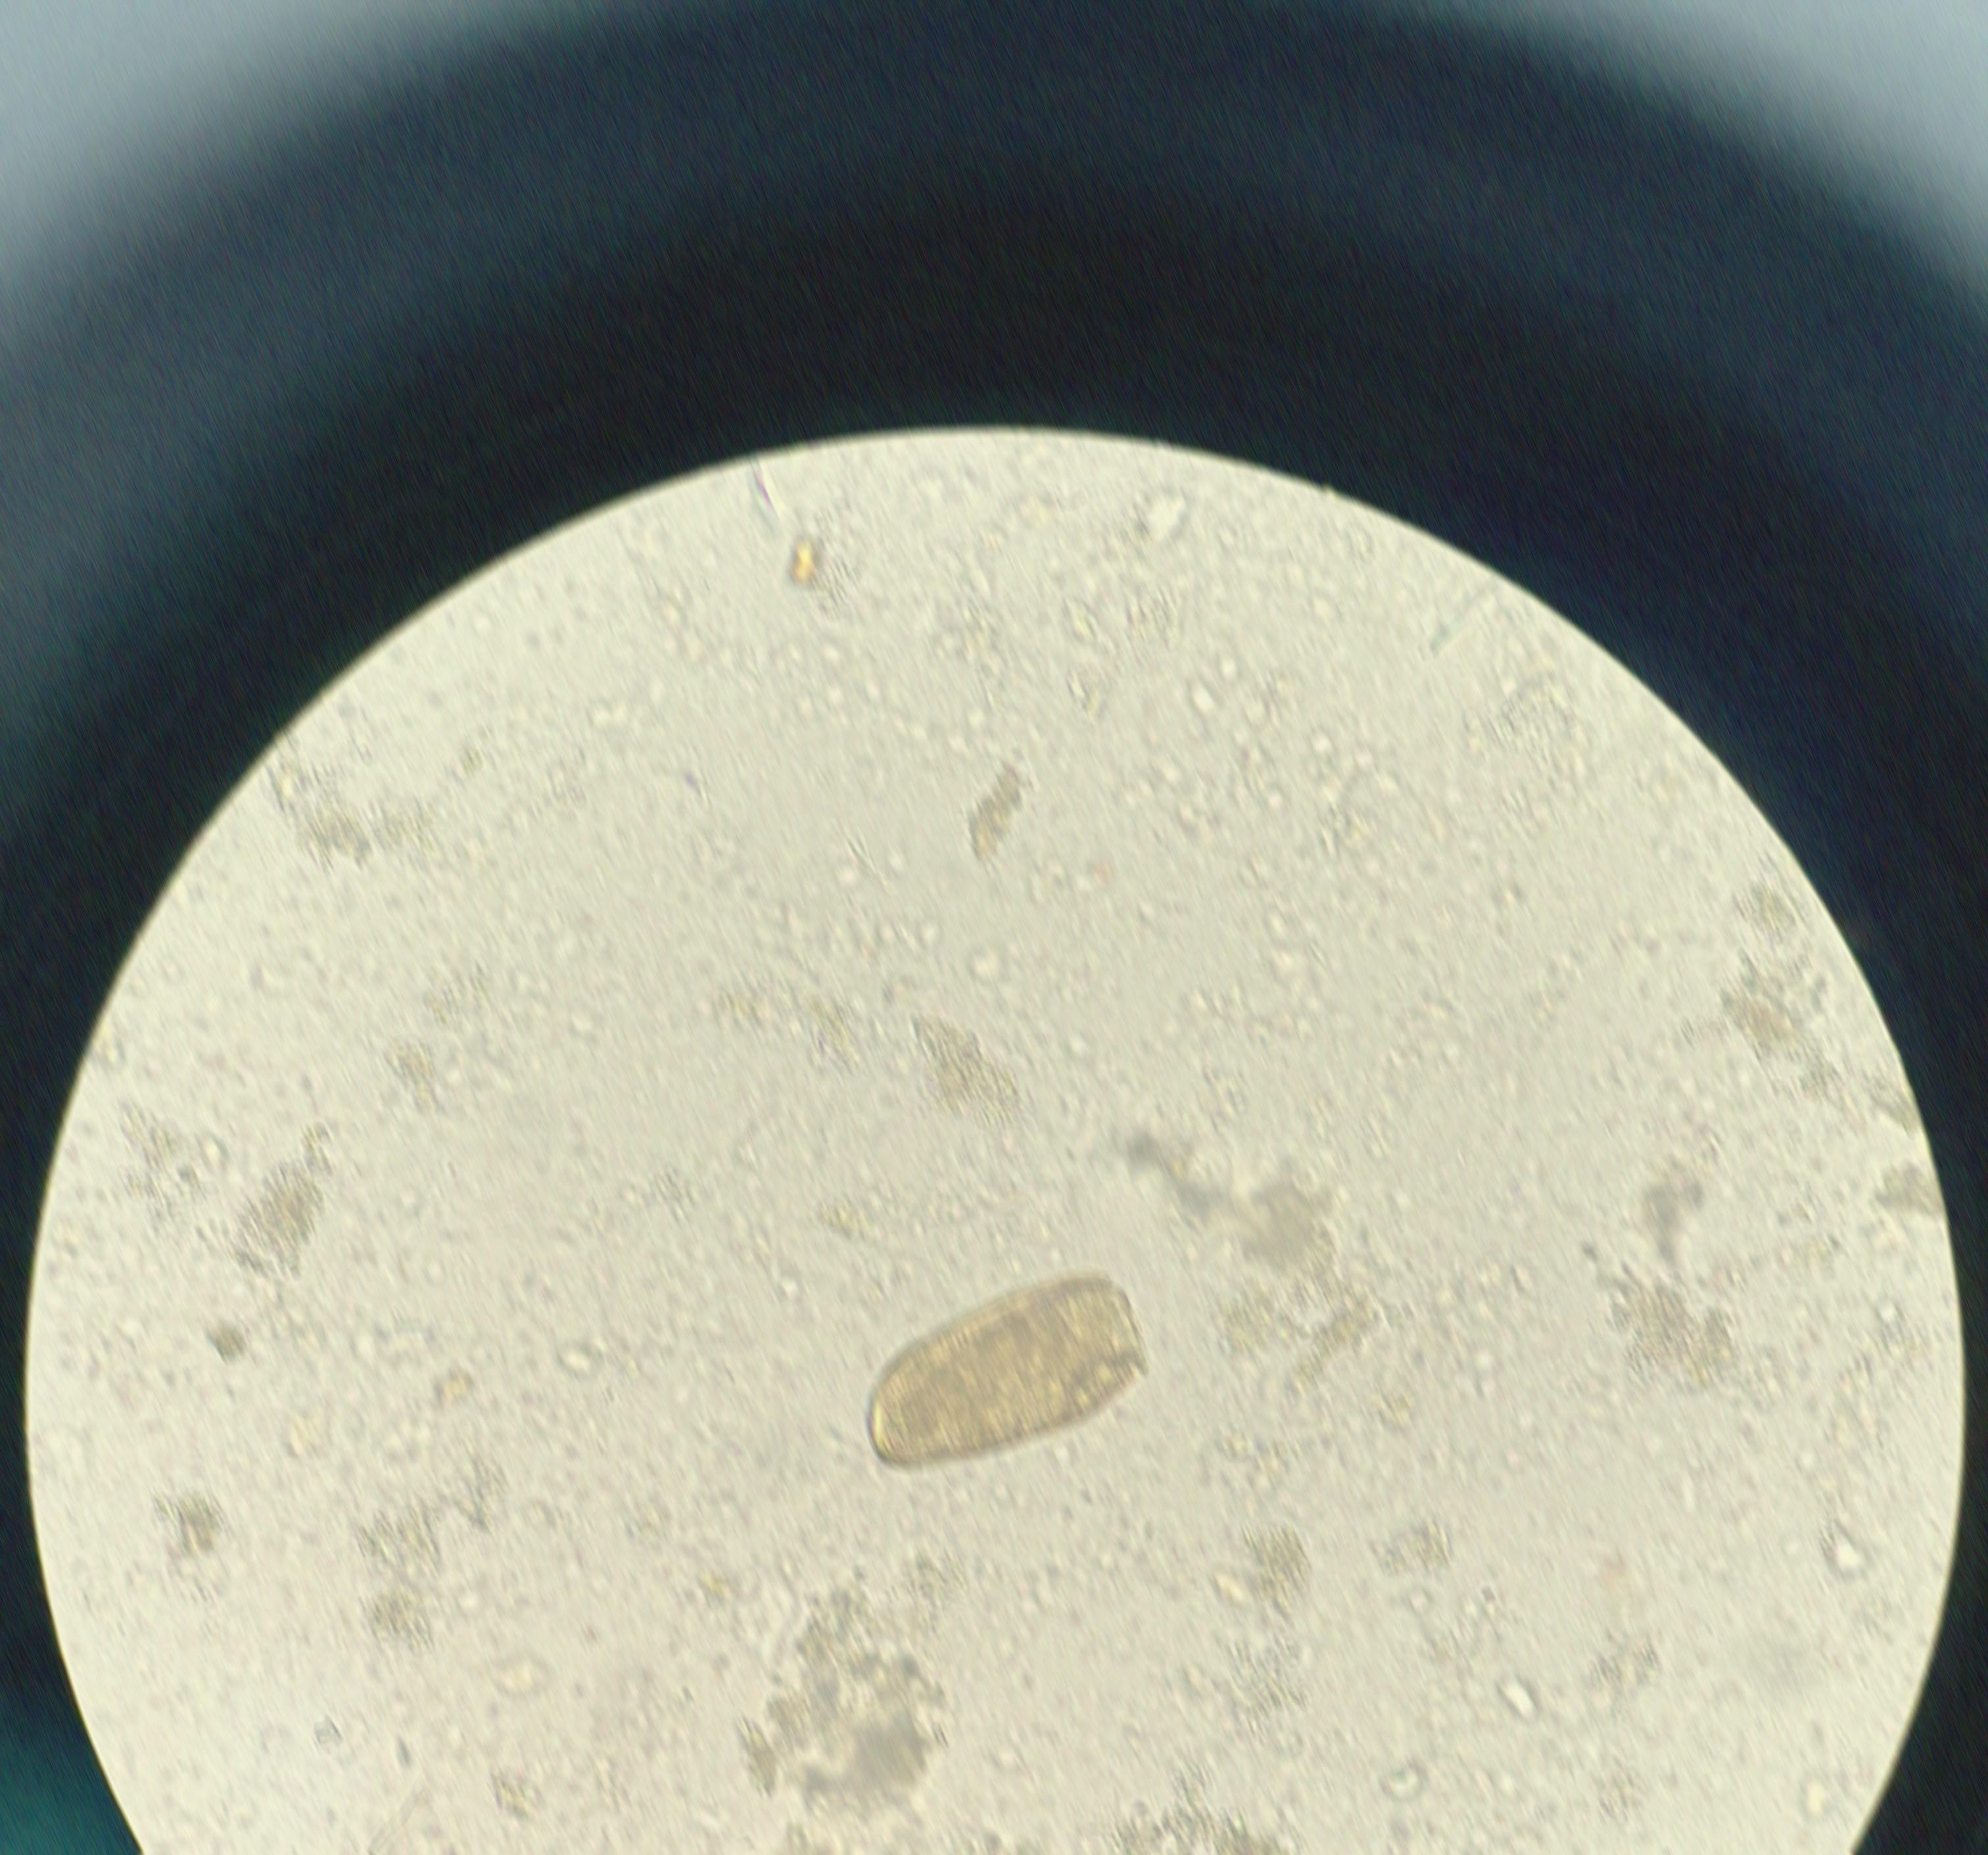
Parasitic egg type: Paragonimus spp